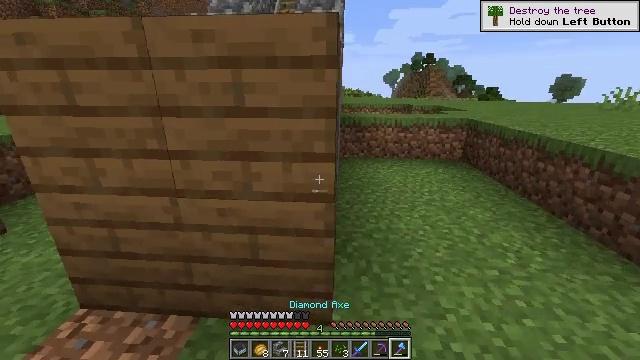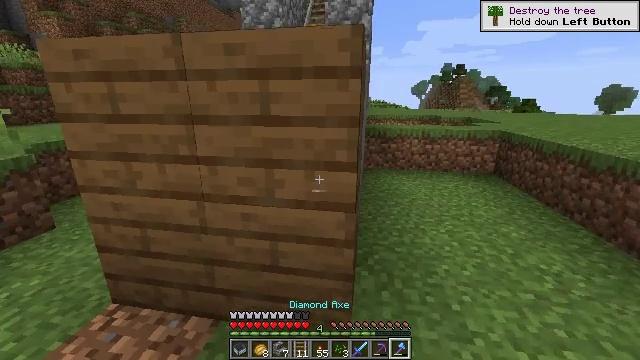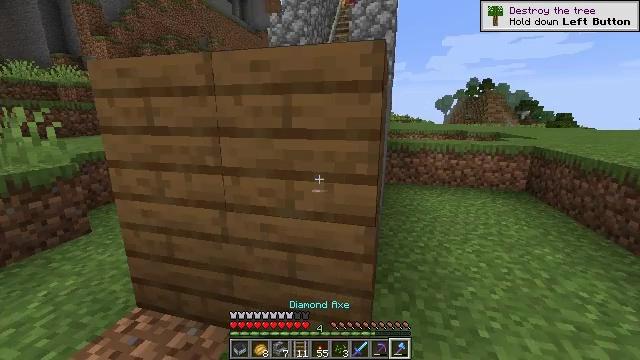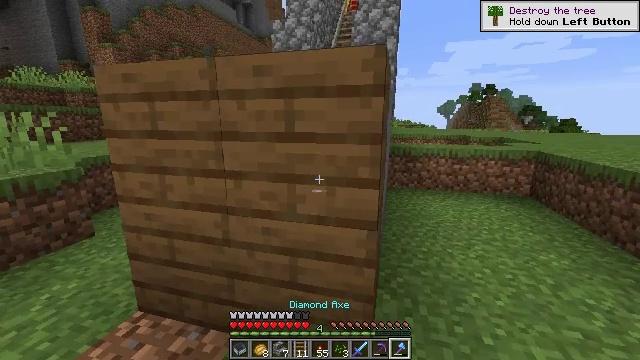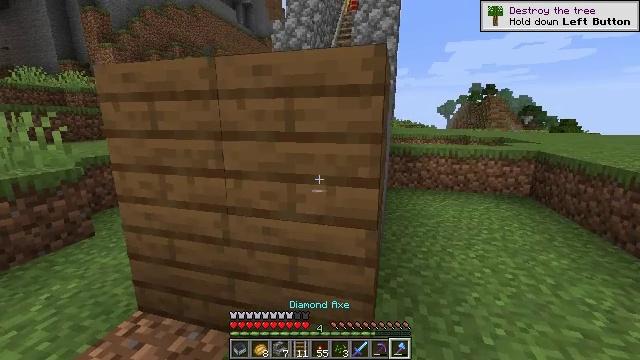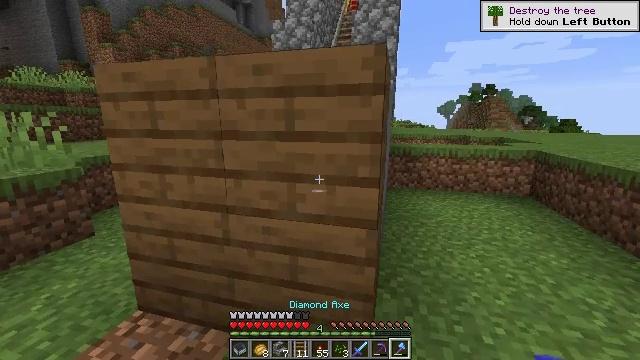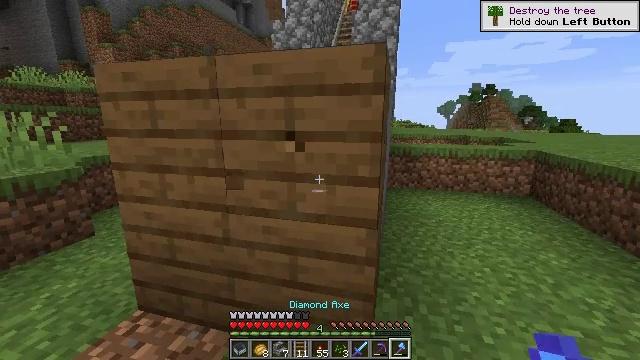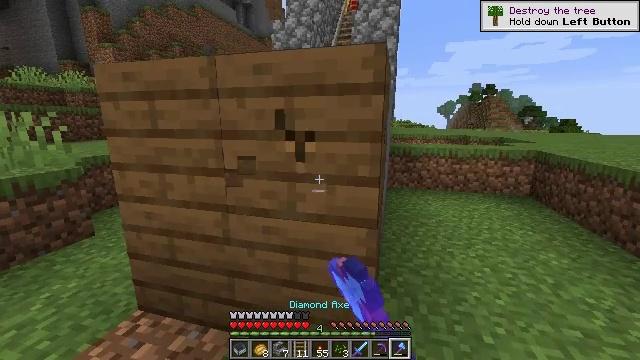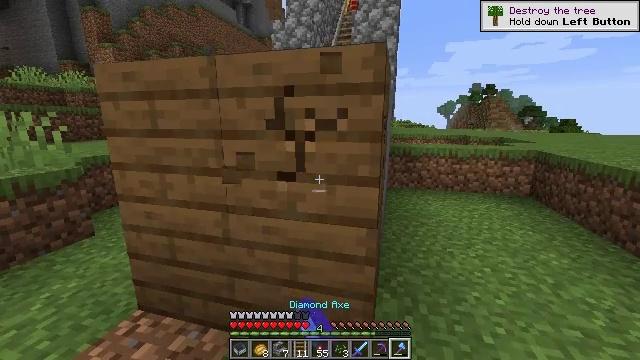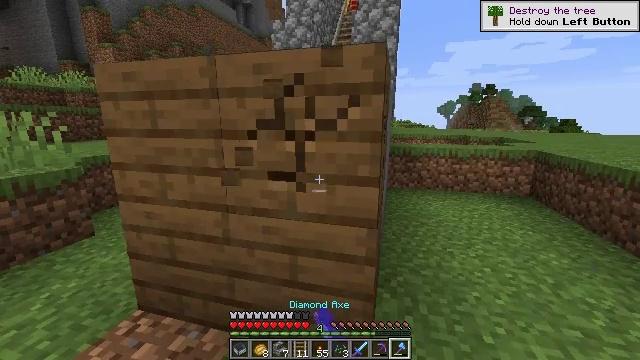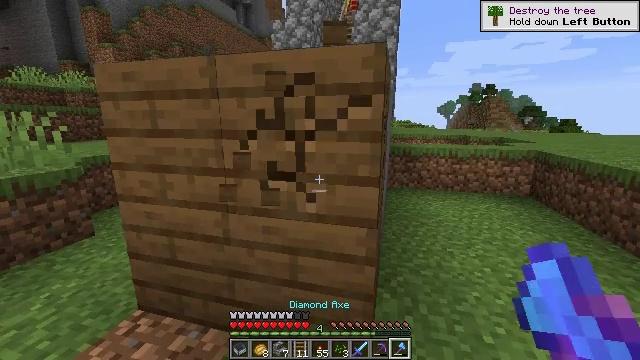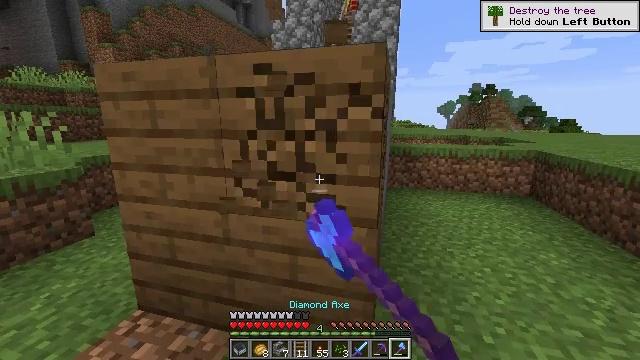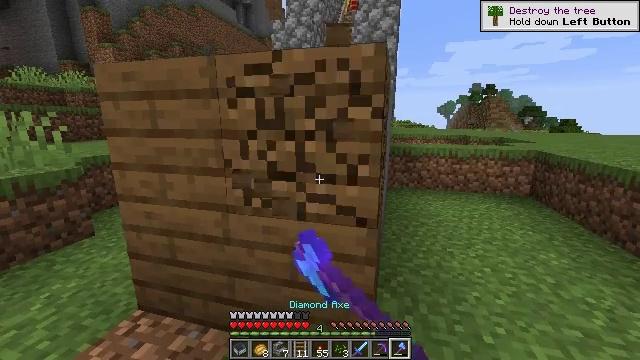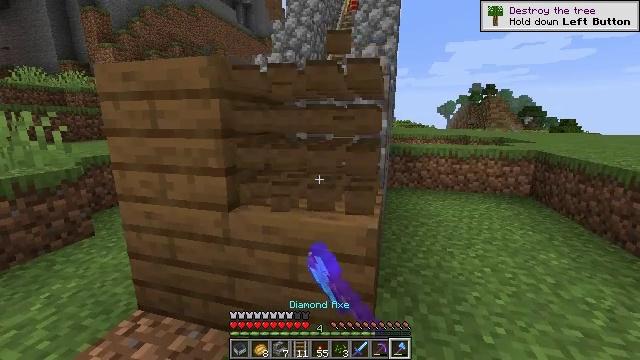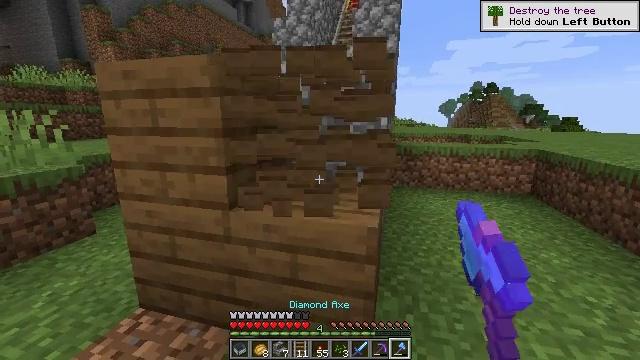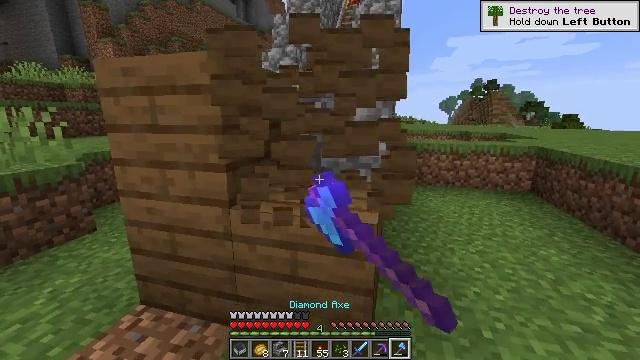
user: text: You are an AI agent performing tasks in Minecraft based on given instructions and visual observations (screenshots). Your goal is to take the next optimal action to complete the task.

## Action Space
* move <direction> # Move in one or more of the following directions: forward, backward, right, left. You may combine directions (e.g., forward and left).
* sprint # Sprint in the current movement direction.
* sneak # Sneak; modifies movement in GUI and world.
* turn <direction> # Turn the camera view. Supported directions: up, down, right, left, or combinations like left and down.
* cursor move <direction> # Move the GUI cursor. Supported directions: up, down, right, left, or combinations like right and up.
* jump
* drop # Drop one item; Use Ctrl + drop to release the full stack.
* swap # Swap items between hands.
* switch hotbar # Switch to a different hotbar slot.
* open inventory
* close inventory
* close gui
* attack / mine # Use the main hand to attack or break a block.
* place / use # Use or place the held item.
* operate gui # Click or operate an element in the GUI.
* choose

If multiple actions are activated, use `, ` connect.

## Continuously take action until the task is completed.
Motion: motion action
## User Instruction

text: Break spruce planks from a structure.
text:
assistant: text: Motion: turn left and up
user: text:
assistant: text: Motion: turn left and up
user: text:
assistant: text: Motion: turn up
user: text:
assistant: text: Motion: no_op
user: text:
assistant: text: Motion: no_op
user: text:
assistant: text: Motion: attack / mine
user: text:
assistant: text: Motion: attack / mine
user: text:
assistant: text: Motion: attack / mine
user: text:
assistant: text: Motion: attack / mine
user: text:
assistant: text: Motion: attack / mine
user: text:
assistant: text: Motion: attack / mine
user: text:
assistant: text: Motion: attack / mine
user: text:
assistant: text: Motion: attack / mine
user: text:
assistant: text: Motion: attack / mine
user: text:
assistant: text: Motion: attack / mine
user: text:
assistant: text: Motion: attack / mine
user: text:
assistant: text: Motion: turn down, attack / mine
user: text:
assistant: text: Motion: turn down, attack / mine
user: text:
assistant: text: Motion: turn left and down, attack / mine
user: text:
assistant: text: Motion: turn left and down, attack / mine
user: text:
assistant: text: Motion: turn down, attack / mine
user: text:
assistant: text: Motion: attack / mine
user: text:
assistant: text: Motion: attack / mine
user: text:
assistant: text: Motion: attack / mine
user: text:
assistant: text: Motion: attack / mine
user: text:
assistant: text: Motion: attack / mine
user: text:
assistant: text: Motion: attack / mine
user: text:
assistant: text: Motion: attack / mine
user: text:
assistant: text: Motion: attack / mine
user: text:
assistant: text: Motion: attack / mine